Field crop: maize
Growth stage: 2
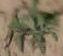
Species: atriplex